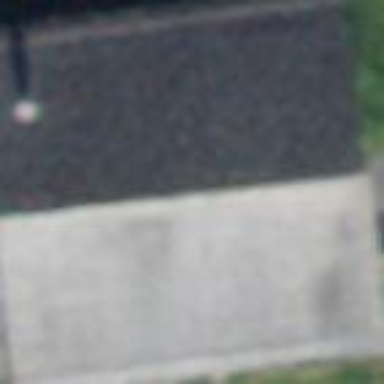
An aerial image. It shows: Rural barn.